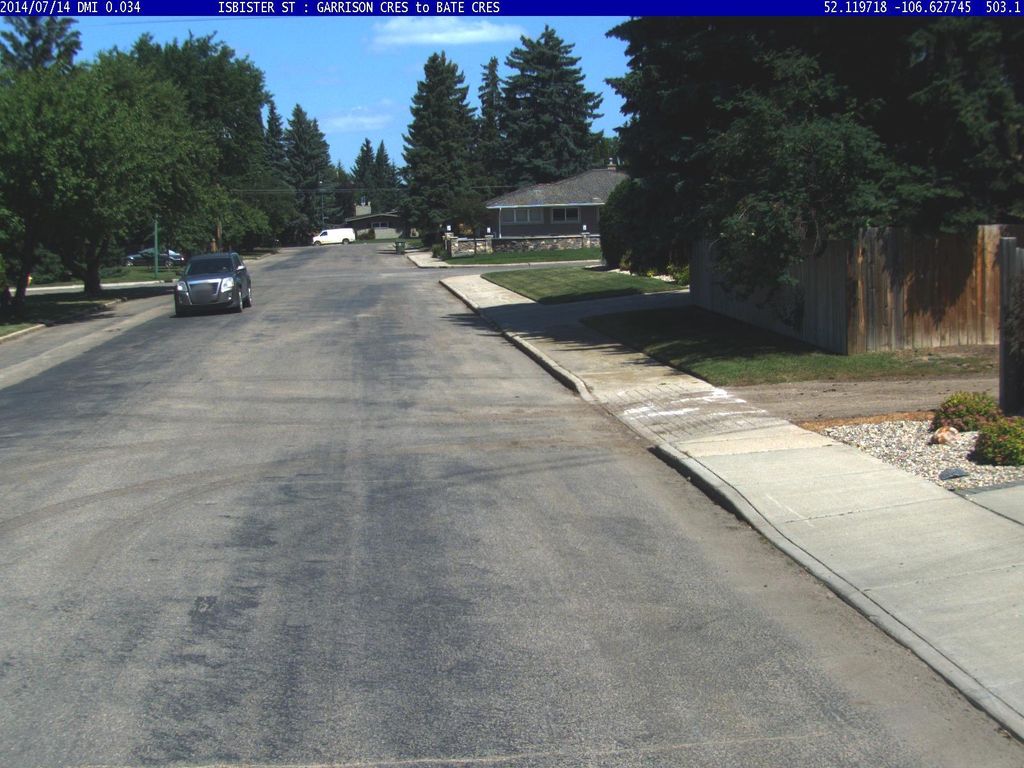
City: saskatoon